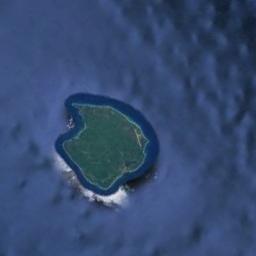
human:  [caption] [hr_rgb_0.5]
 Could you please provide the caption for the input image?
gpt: The whole island is green .

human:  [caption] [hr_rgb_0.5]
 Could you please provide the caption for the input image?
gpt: The green island, Which is approximately square, Is surrounded by blue sea water with a white sand beach .

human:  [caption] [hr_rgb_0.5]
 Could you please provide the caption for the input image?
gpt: There are many trees on the island .

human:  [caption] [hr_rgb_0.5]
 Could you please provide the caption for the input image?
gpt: The island with dense vegetation is surrounded by light blue waters .

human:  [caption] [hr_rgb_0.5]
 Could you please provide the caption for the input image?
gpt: The round and green island is on a blue sea .